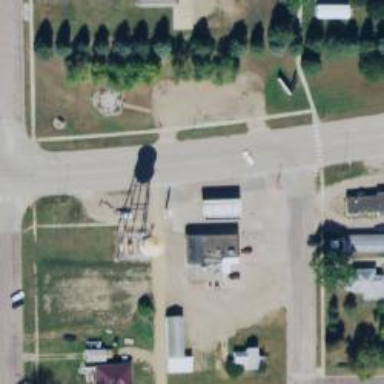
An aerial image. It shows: Water tower that is man-made.